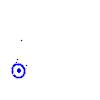
Particle: kaon